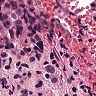
Metastatic tissue present: yes